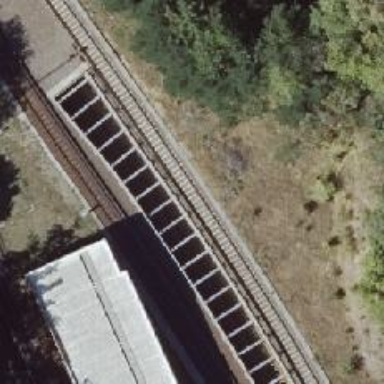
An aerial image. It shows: Yard area with electrified rail on top.